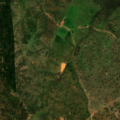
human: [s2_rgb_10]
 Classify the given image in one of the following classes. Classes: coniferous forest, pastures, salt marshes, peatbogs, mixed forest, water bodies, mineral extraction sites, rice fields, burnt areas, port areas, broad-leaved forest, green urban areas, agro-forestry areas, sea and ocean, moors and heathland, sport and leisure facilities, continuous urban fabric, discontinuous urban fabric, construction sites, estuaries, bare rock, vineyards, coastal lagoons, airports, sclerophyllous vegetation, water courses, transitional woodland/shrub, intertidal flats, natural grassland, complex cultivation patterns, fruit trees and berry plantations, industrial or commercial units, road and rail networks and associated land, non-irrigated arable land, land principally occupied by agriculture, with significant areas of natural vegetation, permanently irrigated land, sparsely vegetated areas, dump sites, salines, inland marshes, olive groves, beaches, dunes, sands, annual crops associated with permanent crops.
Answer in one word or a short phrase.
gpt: non-irrigated arable land, olive groves, agro-forestry areas, broad-leaved forest, transitional woodland/shrub